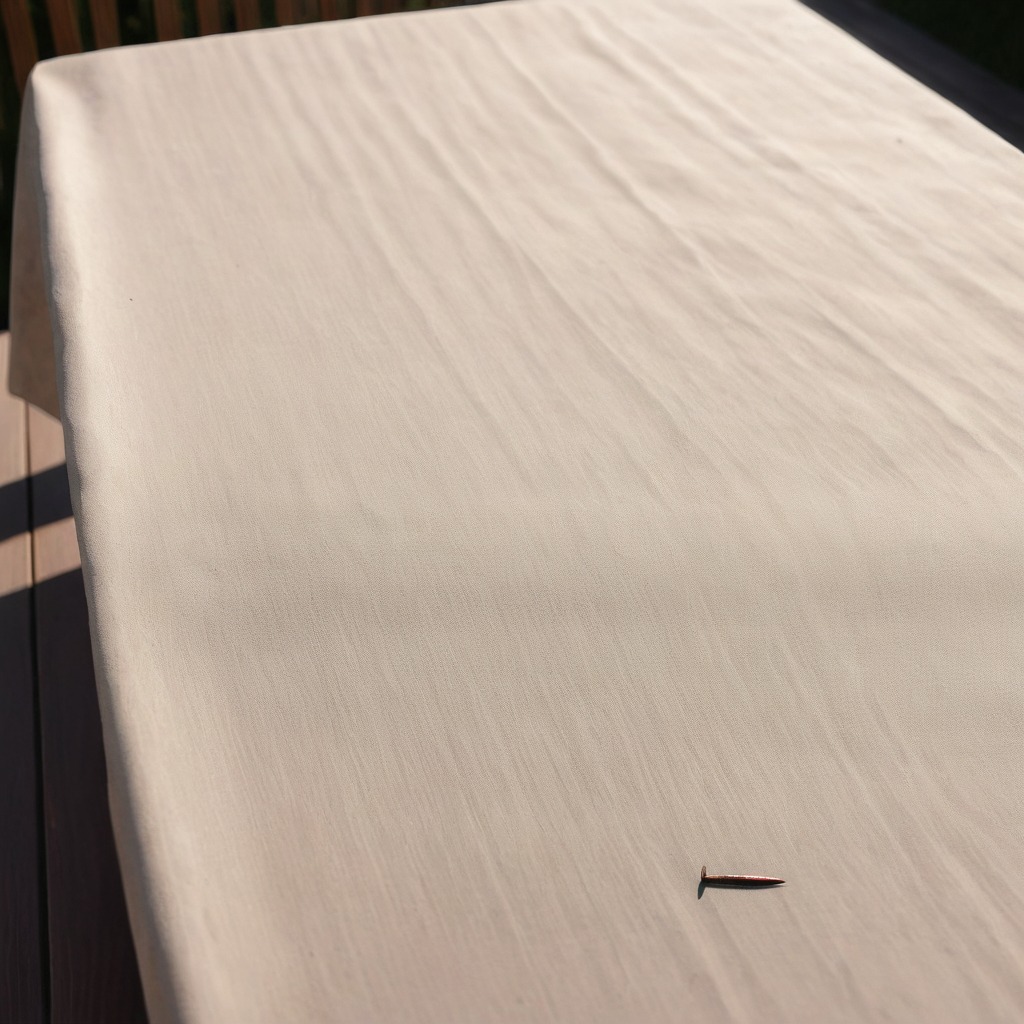
An iron nail is lying on the wooden table.